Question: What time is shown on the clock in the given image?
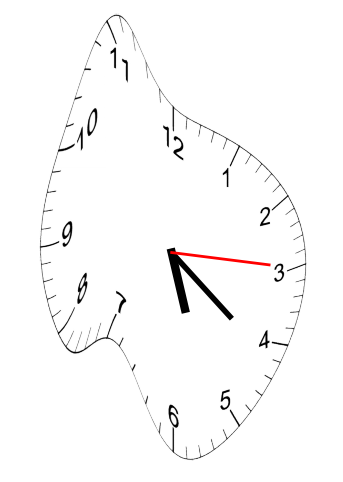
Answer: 05:21:15